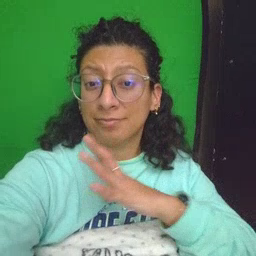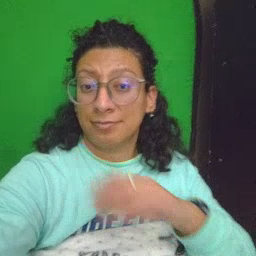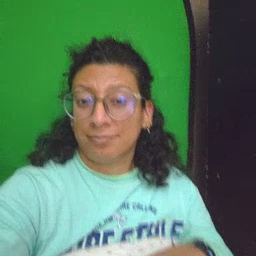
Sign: fine